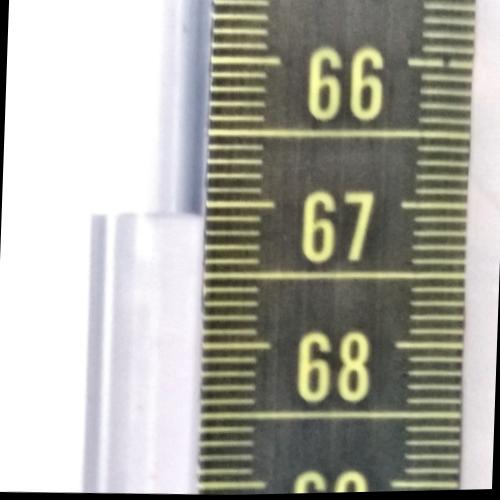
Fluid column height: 67.1 cm